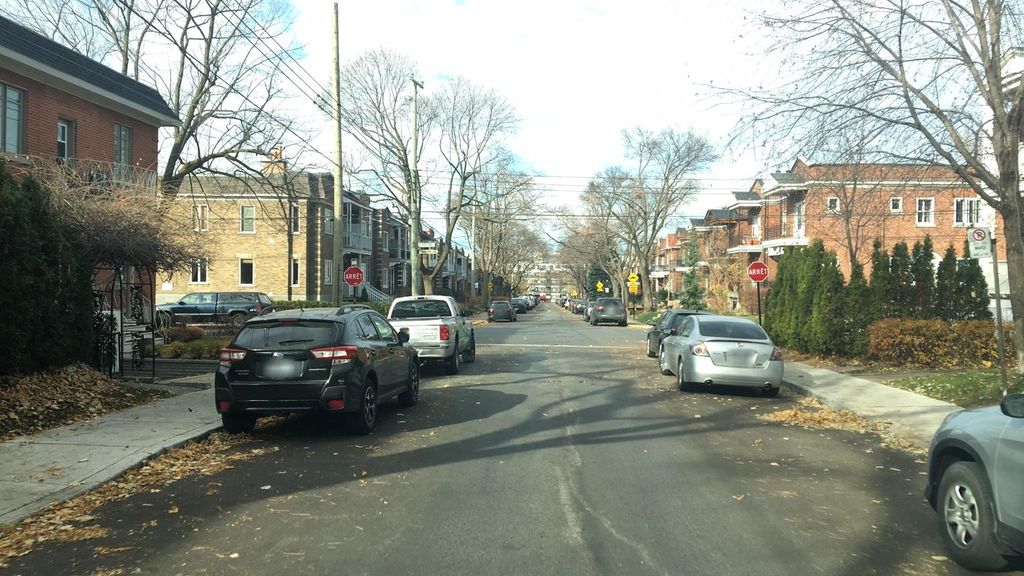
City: montreal